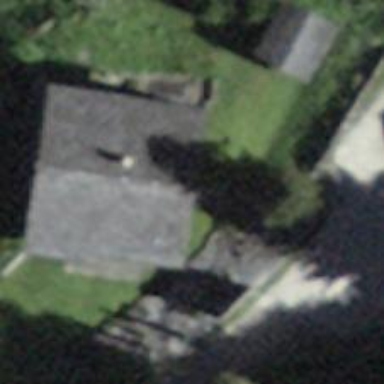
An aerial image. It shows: Building with ridged roof.